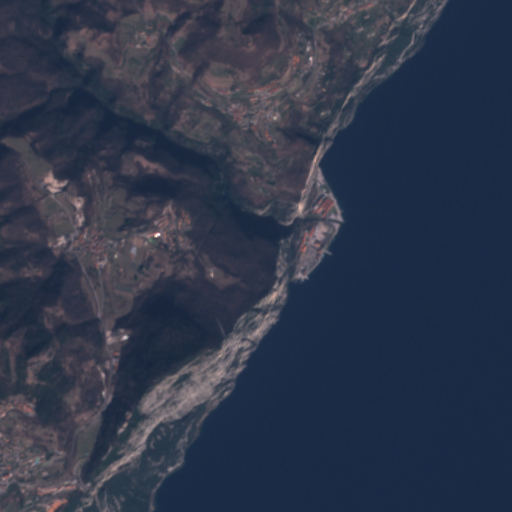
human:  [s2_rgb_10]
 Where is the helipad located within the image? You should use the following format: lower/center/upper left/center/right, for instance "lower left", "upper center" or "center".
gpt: The helipad is located in the center left of the image.
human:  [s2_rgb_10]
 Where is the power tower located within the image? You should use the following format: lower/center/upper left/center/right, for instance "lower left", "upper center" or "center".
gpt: The power tower is located in the upper center of the image.
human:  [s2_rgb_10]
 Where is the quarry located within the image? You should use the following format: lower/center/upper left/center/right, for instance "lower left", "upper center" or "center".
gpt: The quarry is located in the center left of the image.
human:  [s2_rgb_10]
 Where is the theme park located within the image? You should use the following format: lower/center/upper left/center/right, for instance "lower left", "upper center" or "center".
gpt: The theme park is located in the center left of the image.
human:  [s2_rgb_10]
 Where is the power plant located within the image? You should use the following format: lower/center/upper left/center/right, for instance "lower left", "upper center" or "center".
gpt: There is no power plant in the image.